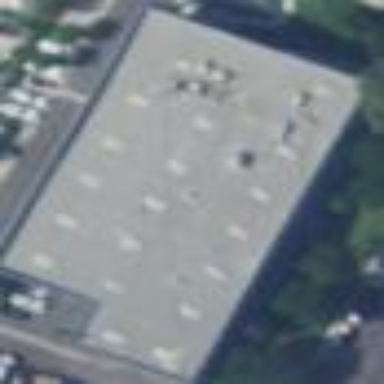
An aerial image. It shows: Commercial building.